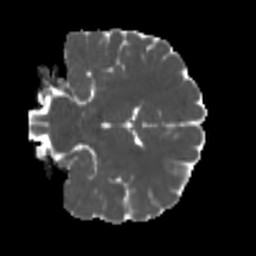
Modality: MD
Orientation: coronal
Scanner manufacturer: siemens
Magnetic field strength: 3 T
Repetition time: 4 s
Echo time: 0.0594 s